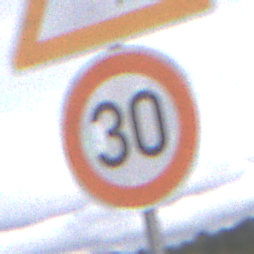
Verkehrszeichen: Geschwindigkeit30
Zusatzzeichen oben: DoppelkurveZunaechstLinks
Umgebung: Outdoor, Suburban
Tageszeit: MorningAfternoon
Wetter: PartlyCloudy
Licht: Natural
Jahreszeit: NotSpecified
Kontrast: LowContrast